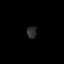
Tissue: skin
Cell type: Epithelial cells
Senescence score: 0.2772
Nuclear area (px): 116
Mean DAPI intensity: 43.862